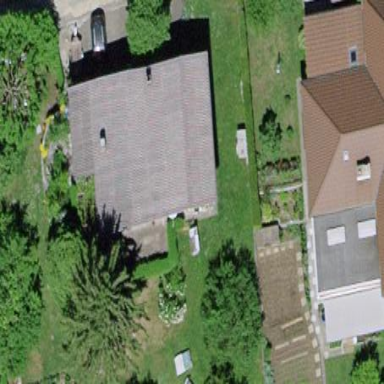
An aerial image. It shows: Simple house.